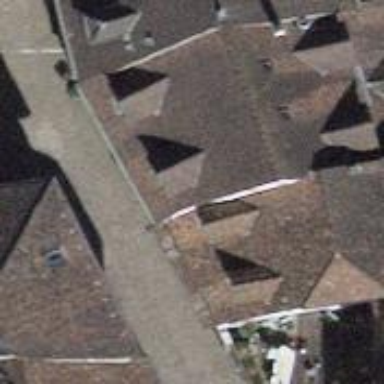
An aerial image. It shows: Building with tiled roof.